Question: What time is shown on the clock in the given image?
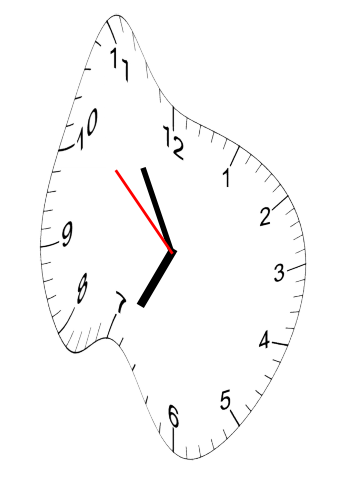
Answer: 06:54:52